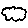
Label: cloud